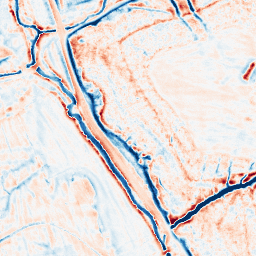
Category: edge_preserving
Decomposition family: bilateral
Decomposition parameters: d: 15
sigma_color: 25
sigma_space: 50
Upsampling method: edge_directed
Upsampling parameters: scale: 4
Upsampling scale: 4